Question: I read api doc and find individual column searching to filter data by column row, great but i just need add one dropdown filter by name on top (beside number filter)

Current setup (use tabletool and bootstrap)
'''
$('table').DataTable({
'aLengthMenu': [[25, 50, 75, -1], [25, 50, 75, 'All']],
'iDisplayLength': 25,
'stateSave': true,
'oLanguage': {
'sLengthMenu': 'Show : _MENU_',
'sSearch': 'Search : _INPUT_',
},
'oTableTools': {
'sSwfPath': 'media/swf/copy_csv_xls_pdf.swf'
},
/*
'order': [[ 1, 'asc' ]],
'aoColumnDefs': [
{
'bSortable': false,
'aTargets': [ -1, 0 ]
}
]
*/
});
'''
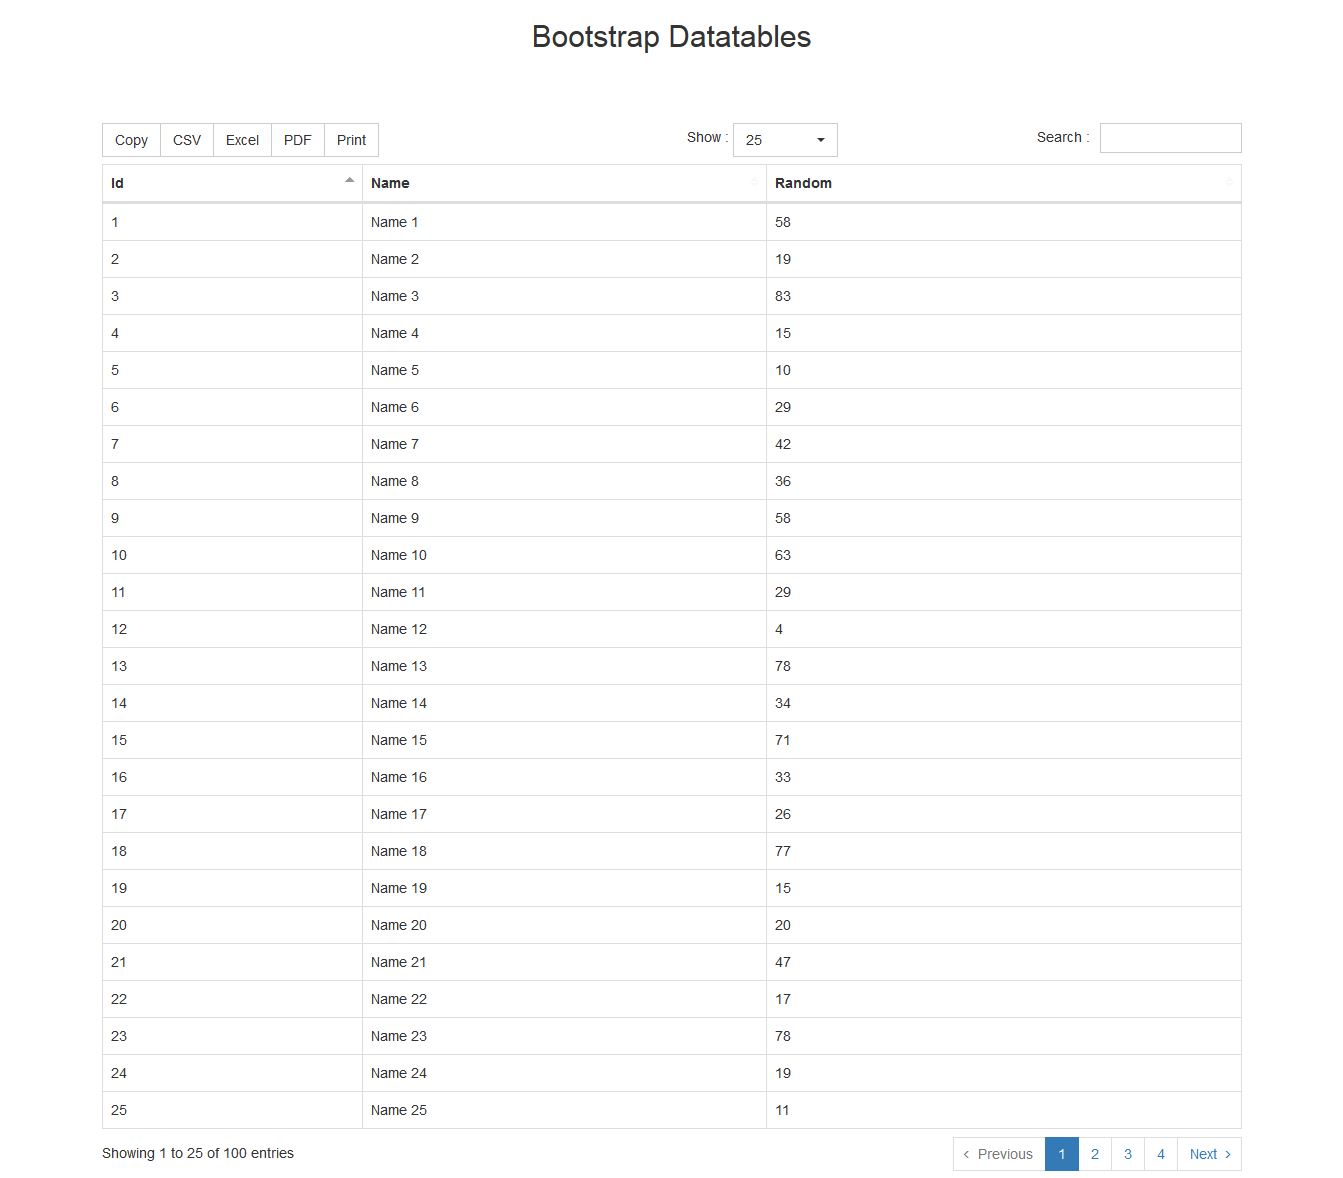
Answer: If you are using Datatables Version 1.10 and upwards you want to use the <URL> option to position a div in the header where you want to add your filter and add your select to it.
'''
var table;
$(document).ready(function () {
table = $('#example').dataTable({
"dom": "l<'#myFilter'>frtip"
});
var myFilter = '<select id="mySelect">'
+ '<option value="1">Searchval 1</option>'
+ '<option value="2">Searchval 2</option>'
+ '<option value="3">Searchval 3</option>'
+ '</select>';
$("#myFilter").html(myFilter);
table.fnDraw();
});
'''
Then add a <URL>.
'''
$.fn.dataTable.ext.search.push(
function (settings, data) {
//your filter stuff belongs here
return true;
});
'''
And redraw the table everytime you change your filter.
'''
$("body").on("change", "#mySelect", function () {
table.fnDraw();
});
'''
See this <URL> for an example of what more or less should fit your requirements.